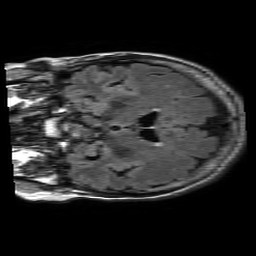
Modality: FLAIR
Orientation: coronal
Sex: female
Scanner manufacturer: philips
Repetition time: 11 s
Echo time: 0.125 s